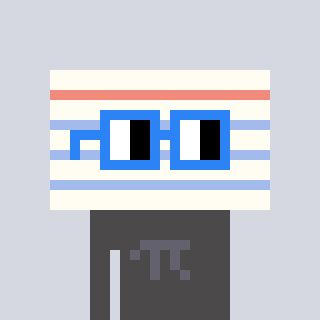
a pixel art character with square blue glasses, a empty notebook page-shaped head and a grayscale-colored body on a cool background